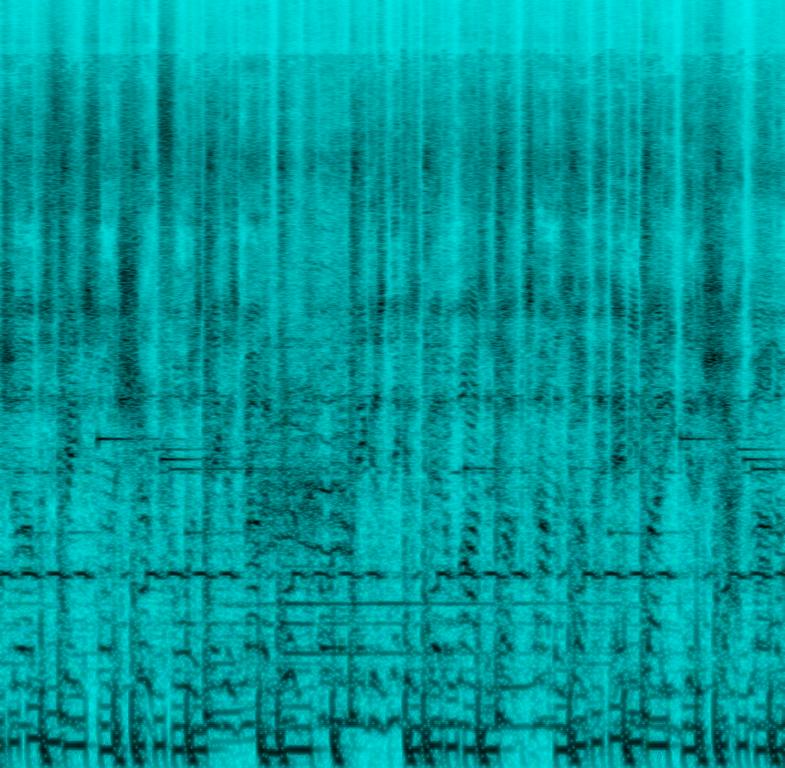
This song contains an acoustic drum sample playing a groove along with an e-bass line. A high pitched sound sample is playing along with an e-piano playing single notes in a higher register. A male voice is rapping in a higher register. In-between you can hear a gunshot and a male voice shouting. This song may be playing while doing sports.